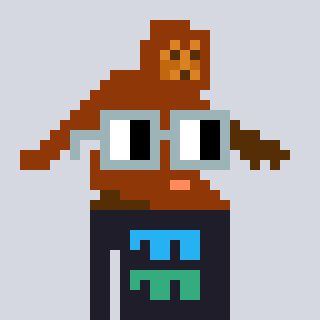
a pixel art character with square dark gray glasses, a bigfoot-shaped head and a grayscale-colored body on a cool background